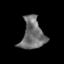
Tissue: prostate
Cell type: Fibroblasts
Senescence score: 0.7975
Nuclear area (px): 705
Mean DAPI intensity: 111.427